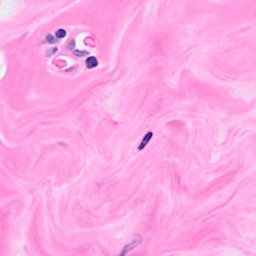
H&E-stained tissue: Breast